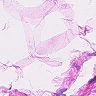
Metastatic tissue present: no